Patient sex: F
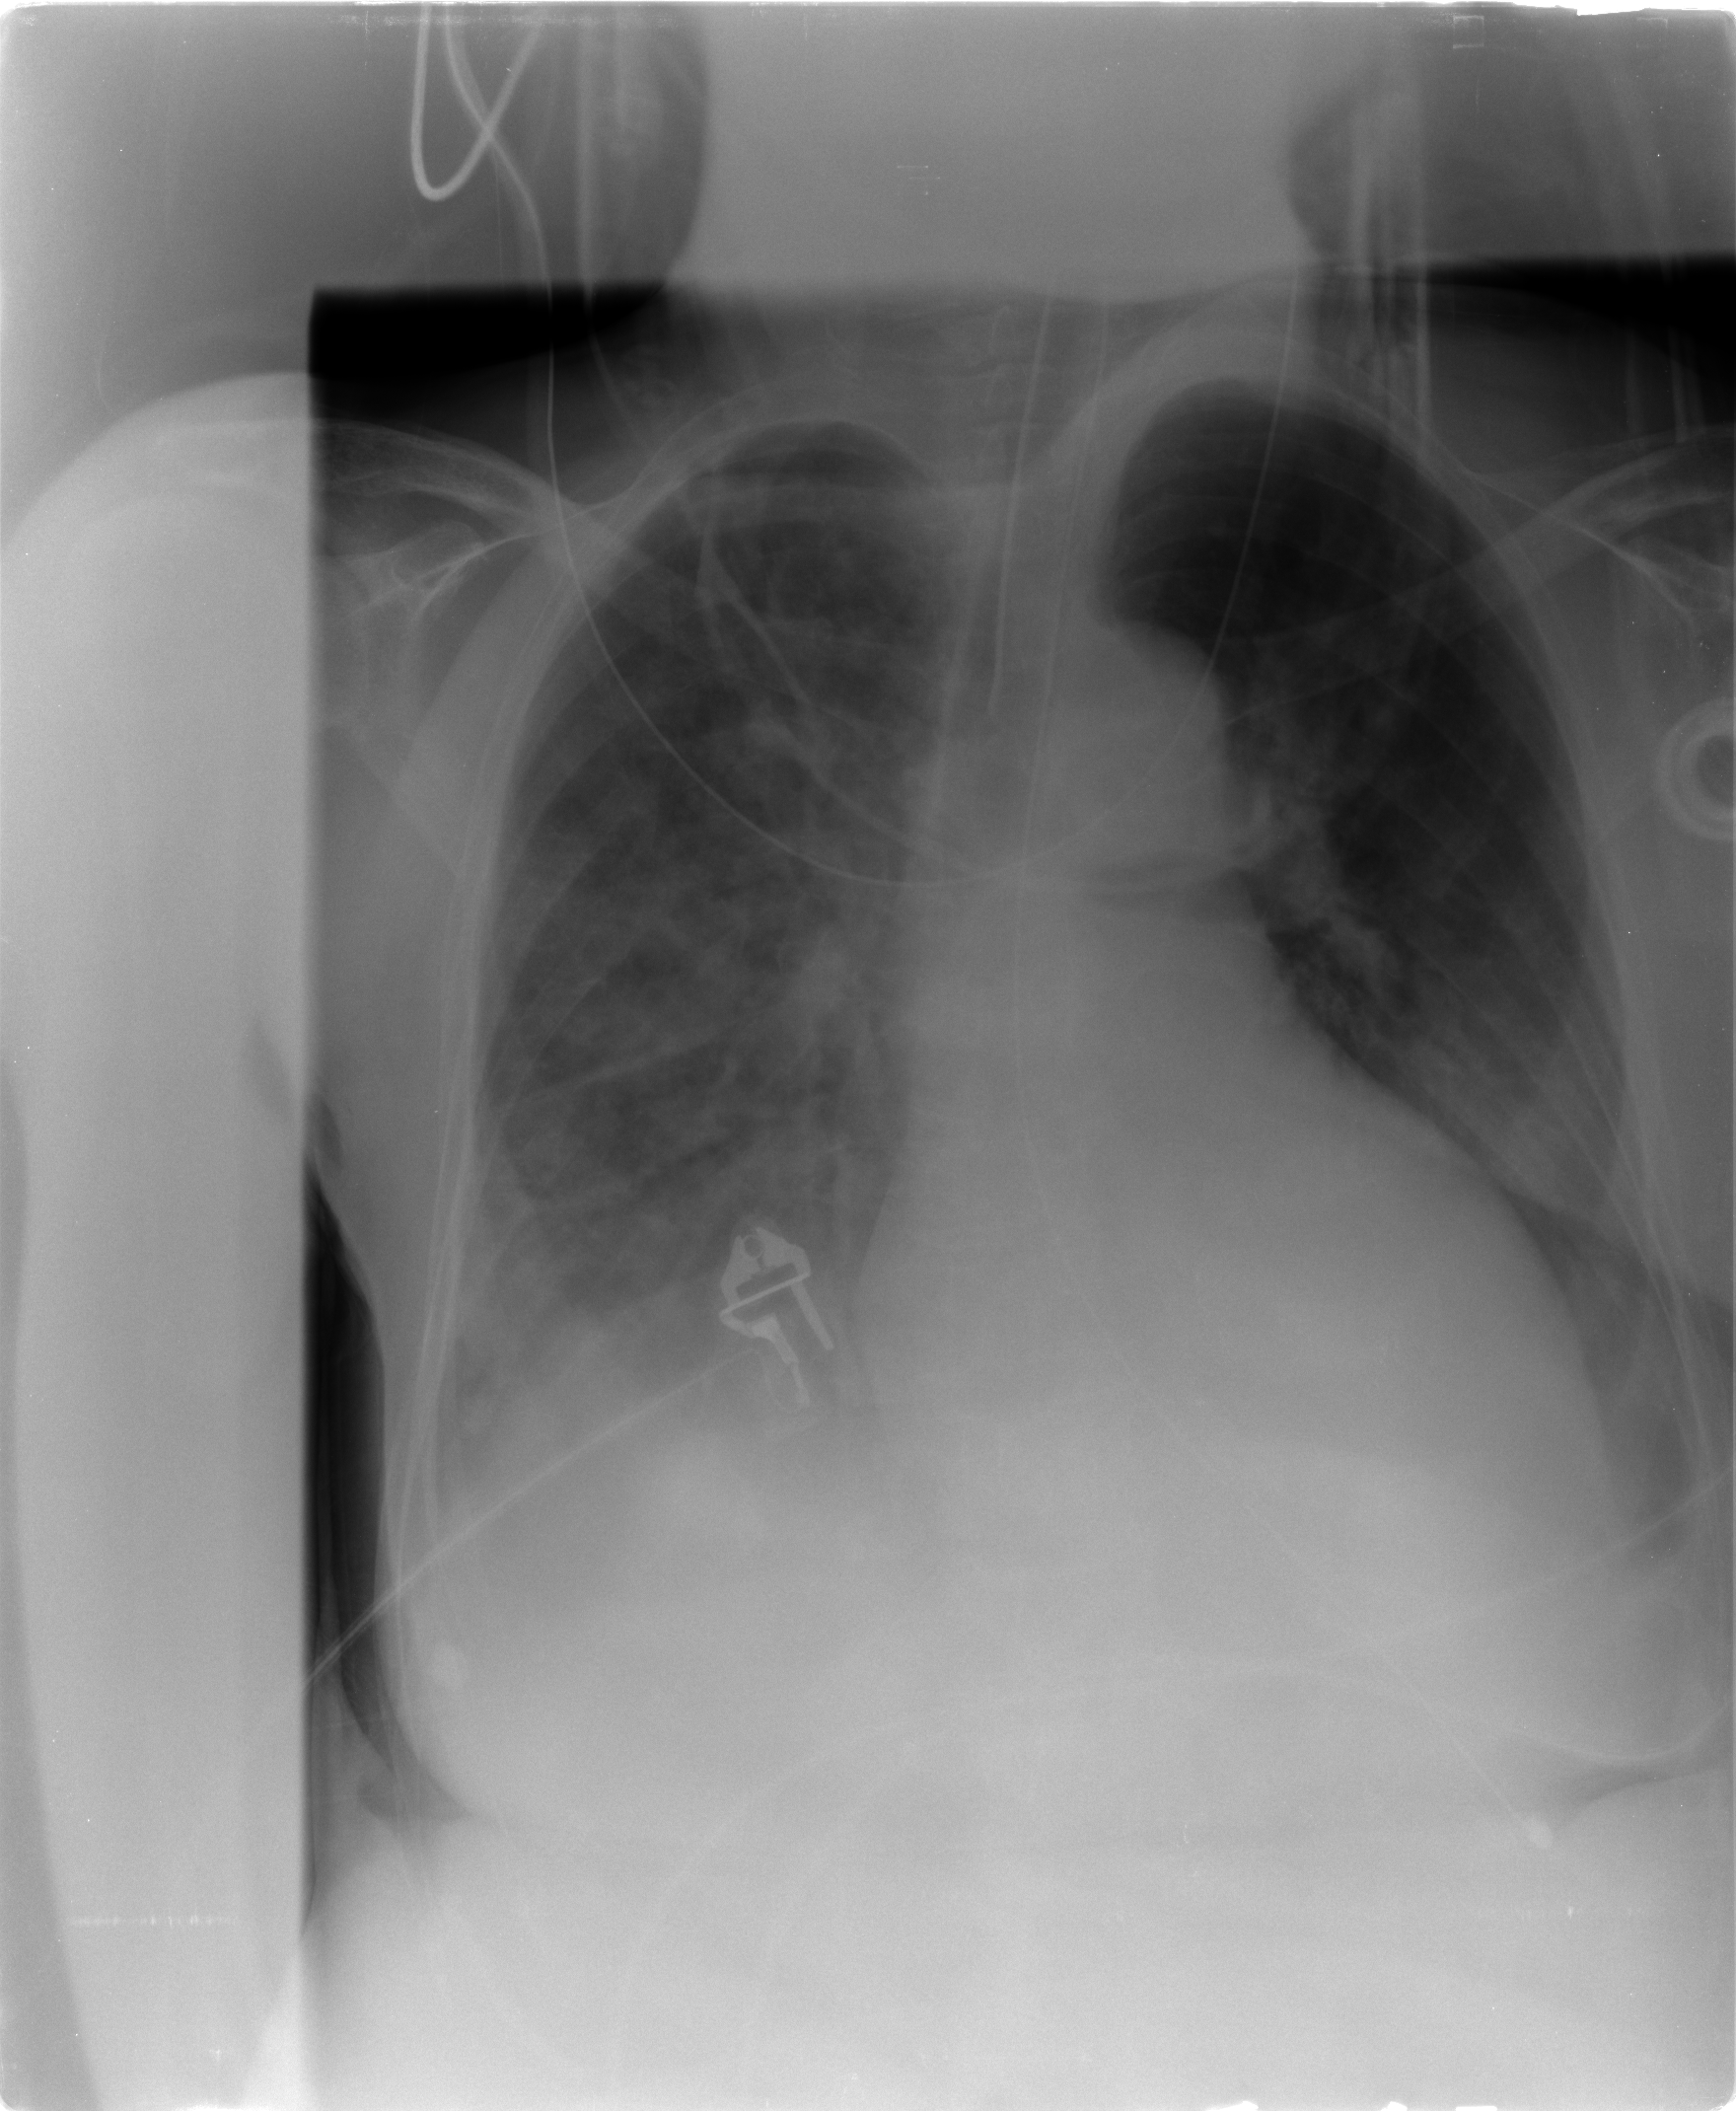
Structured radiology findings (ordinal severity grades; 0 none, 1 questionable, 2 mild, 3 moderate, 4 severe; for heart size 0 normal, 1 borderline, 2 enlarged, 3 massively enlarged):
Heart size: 2
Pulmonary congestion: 2
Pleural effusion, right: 2
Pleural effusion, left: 2
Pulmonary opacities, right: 3
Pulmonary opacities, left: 0
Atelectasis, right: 3
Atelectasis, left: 2